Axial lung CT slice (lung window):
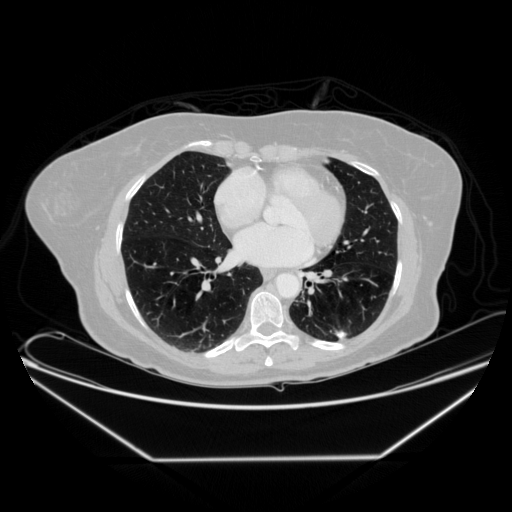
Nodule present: no